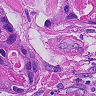
Metastatic tissue present: yes